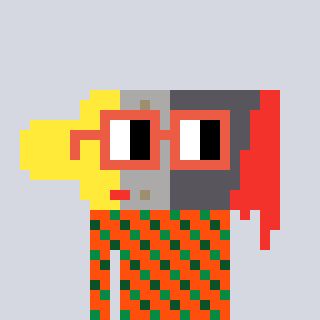
a pixel art character with square orange glasses, a paintbrush-shaped head and a orange-colored body on a cool background